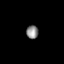
Tissue: prostate
Cell type: T cells
Senescence score: 0.2209
Nuclear area (px): 157
Mean DAPI intensity: 138.49